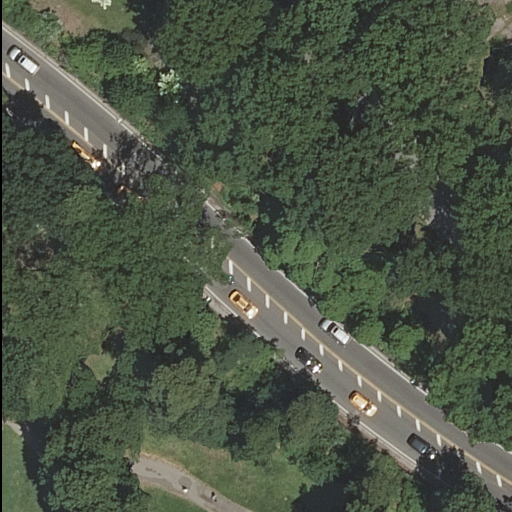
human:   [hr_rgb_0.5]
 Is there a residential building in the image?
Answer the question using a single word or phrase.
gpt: no

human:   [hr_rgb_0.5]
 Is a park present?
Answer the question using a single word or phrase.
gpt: yes

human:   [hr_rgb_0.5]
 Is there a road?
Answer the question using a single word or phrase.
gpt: yes

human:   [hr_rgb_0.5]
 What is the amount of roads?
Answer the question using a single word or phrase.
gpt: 3

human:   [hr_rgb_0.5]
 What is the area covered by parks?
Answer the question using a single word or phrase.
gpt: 10631m2

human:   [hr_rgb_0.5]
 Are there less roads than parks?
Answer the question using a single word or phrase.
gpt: no

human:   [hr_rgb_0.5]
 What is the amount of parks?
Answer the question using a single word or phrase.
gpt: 1

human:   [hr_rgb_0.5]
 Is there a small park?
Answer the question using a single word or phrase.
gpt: no

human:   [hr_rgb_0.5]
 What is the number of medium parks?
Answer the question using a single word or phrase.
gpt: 0

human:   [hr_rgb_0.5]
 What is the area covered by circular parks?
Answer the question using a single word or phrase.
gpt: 0m2

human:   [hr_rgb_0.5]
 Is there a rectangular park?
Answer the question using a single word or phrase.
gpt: yes

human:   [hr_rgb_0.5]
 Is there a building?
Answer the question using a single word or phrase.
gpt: no

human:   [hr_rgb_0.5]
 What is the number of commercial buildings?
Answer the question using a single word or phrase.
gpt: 0

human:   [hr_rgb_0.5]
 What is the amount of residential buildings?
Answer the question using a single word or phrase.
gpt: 0

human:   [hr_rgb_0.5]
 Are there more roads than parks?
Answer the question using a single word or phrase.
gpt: yes

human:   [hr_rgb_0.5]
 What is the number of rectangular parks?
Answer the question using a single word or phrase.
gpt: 1

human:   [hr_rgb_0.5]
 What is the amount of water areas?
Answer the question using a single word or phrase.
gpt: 0

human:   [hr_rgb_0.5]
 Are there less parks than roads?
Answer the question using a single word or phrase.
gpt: yes

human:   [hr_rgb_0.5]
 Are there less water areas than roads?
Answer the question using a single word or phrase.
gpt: yes

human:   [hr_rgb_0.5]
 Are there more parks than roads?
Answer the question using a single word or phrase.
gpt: no

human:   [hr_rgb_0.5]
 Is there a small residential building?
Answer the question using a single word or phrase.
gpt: no

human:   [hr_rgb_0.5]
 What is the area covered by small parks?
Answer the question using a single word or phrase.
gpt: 0m2

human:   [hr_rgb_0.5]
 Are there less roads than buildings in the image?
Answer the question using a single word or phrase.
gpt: no

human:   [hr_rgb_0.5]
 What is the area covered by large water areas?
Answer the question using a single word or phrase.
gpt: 0m2

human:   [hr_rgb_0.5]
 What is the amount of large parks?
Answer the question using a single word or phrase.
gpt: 1

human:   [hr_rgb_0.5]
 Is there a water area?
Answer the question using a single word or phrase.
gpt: no

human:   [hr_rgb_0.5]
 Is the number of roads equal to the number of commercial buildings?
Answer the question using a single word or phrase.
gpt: no

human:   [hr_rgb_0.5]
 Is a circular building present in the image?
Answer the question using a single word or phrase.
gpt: no

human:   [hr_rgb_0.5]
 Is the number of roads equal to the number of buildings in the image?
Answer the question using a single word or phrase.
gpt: no

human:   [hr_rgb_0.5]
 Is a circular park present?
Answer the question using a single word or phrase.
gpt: no

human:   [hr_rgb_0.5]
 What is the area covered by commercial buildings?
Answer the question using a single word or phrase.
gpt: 0m2

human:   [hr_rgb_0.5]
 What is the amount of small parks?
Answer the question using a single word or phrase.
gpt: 0

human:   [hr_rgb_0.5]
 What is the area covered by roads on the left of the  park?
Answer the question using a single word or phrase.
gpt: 0m2

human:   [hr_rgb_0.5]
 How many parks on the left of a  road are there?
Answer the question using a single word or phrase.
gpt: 0

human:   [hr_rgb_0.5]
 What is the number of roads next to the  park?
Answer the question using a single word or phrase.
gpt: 3

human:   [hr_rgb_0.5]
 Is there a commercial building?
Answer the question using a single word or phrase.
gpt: no

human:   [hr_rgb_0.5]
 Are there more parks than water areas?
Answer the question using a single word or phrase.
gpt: yes

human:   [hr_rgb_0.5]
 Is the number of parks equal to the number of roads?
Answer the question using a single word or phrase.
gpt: no

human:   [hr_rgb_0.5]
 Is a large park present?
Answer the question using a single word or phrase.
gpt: yes

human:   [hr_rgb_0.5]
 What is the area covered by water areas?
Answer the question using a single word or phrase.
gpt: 0m2

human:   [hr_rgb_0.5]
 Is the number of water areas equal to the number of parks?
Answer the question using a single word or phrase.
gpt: no

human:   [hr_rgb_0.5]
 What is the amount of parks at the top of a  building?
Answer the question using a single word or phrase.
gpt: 0

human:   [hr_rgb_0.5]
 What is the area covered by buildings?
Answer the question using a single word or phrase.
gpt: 0m2

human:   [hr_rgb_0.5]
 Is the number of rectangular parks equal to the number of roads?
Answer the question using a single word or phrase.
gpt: no

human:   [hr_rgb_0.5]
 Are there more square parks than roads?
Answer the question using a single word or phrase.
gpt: no

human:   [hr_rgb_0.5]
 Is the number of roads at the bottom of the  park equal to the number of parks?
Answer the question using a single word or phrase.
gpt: no

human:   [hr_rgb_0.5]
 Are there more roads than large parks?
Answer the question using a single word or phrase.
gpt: yes

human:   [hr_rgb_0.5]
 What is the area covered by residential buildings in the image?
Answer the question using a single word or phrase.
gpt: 0m2

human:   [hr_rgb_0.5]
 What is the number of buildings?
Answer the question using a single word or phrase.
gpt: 0

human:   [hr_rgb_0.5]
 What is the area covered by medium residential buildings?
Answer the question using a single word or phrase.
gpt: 0m2

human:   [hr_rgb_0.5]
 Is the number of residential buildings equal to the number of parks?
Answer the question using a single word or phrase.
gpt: no

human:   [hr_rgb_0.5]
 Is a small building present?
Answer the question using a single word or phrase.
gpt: no

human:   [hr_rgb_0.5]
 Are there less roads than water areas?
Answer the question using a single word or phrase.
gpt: no

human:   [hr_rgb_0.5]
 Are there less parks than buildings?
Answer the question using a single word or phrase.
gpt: no

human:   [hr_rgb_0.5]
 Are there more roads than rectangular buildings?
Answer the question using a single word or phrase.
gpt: yes

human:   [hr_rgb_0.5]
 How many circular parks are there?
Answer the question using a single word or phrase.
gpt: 0

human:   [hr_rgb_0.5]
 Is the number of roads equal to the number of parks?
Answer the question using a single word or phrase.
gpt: no

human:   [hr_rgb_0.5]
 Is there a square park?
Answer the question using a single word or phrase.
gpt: no

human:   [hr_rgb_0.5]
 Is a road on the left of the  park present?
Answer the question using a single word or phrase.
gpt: yes

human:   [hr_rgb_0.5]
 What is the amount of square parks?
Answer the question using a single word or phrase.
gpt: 0

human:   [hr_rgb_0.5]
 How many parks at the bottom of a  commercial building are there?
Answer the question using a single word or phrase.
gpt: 0

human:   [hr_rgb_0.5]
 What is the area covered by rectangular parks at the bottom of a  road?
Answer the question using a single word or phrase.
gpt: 10631m2

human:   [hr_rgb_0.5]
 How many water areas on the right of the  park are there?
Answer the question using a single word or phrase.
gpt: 0

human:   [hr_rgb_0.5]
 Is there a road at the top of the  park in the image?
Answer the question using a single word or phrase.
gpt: yes